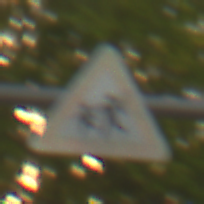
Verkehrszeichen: KinderRechts
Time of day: SunriseSunset
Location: Outdoor (RoadRail)
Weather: Clear
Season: NotSpecified
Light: Natural